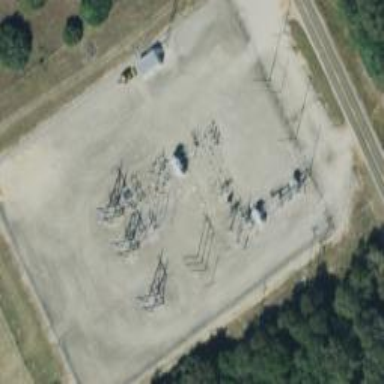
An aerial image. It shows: Fenced power substation at the transmission level.